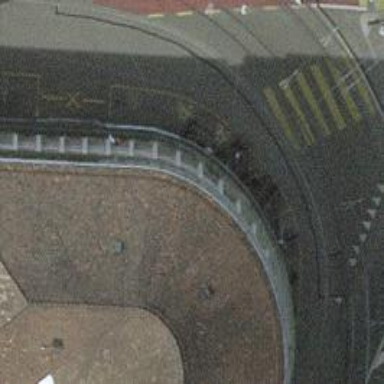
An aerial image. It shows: Bicycle parking area with floor facility.